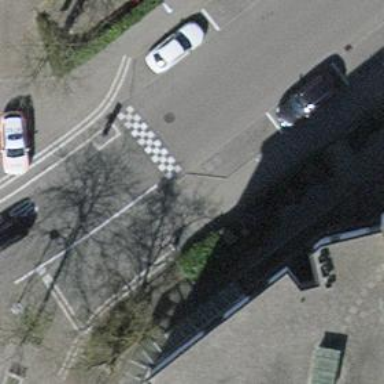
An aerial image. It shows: Traffic calming hump on the road.